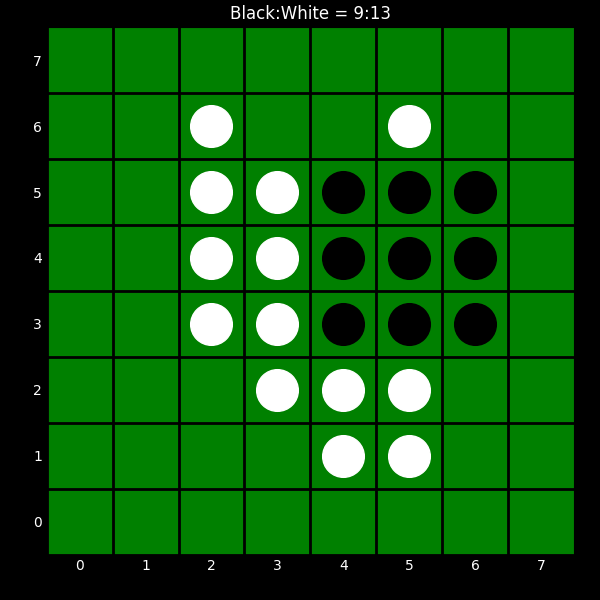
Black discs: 9
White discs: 13